Question: I am able to run a code to take pictures but the resulting image is undesirable. In the following image, the Google logo should be at the center, but it isn't.

I'm using the following code:
'''
package com.pictures;
import java.io.BufferedOutputStream;
import java.io.File;
import java.io.FileNotFoundException;
import java.io.FileOutputStream;
import java.io.IOException;
import android.app.Activity;
import android.content.Context;
import android.content.Intent;
import android.graphics.Bitmap;
import android.graphics.BitmapFactory;
import android.graphics.PixelFormat;
import android.graphics.Bitmap.CompressFormat;
import android.hardware.Camera;
import android.os.Bundle;
import android.os.Environment;
import android.util.Log;
import android.view.KeyEvent;
import android.view.MotionEvent;
import android.view.SurfaceHolder;
import android.view.SurfaceView;
import android.view.View;
import android.view.Window;
import android.view.WindowManager;
import android.view.View.OnClickListener;
import android.view.View.OnTouchListener;
public class CamaraView extends Activity implements SurfaceHolder.Callback,
OnClickListener {
static final int FOTO_MODE = 0;
private static final String TAG = "CameraTest";
Camera mCamera;
boolean mPreviewRunning = false;
private Context mContext = this;
public void onCreate(Bundle icicle) {
super.onCreate(icicle);
Log.e(TAG, "onCreate");
Bundle extras = getIntent().getExtras();
getWindow().setFormat(PixelFormat.TRANSLUCENT);
requestWindowFeature(Window.FEATURE_NO_TITLE);
getWindow().setFlags(WindowManager.LayoutParams.FLAG_FULLSCREEN,
WindowManager.LayoutParams.FLAG_FULLSCREEN);
setContentView(R.layout.main);
mSurfaceView = (SurfaceView) findViewById(R.id.surface_camera);
mSurfaceView.setOnClickListener(this);
mSurfaceHolder = mSurfaceView.getHolder();
mSurfaceHolder.addCallback(this);
mSurfaceHolder.setType(SurfaceHolder.SURFACE_TYPE_PUSH_BUFFERS);
}
@Override
protected void onRestoreInstanceState(Bundle savedInstanceState) {
super.onRestoreInstanceState(savedInstanceState);
}
Camera.PictureCallback mPictureCallback = new Camera.PictureCallback() {
public void onPictureTaken(byte[] imageData, Camera c) {
if (imageData != null) {
Intent mIntent = new Intent();
StoreByteImage(mContext, imageData, 50,
"ImageName");
mCamera.startPreview();
setResult(FOTO_MODE, mIntent);
finish();
}
}
};
protected void onResume() {
Log.e(TAG, "onResume");
super.onResume();
}
protected void onSaveInstanceState(Bundle outState) {
super.onSaveInstanceState(outState);
}
protected void onStop() {
Log.e(TAG, "onStop");
super.onStop();
}
public void surfaceCreated(SurfaceHolder holder) {
Log.e(TAG, "surfaceCreated");
mCamera = Camera.open();
}
public void surfaceChanged(SurfaceHolder holder, int format, int w, int h) {
Log.e(TAG, "surfaceChanged");
// XXX stopPreview() will crash if preview is not running
if (mPreviewRunning) {
mCamera.stopPreview();
}
Camera.Parameters p = mCamera.getParameters();
p.setPreviewSize(w, h);
mCamera.setParameters(p);
try {
mCamera.setPreviewDisplay(holder);
} catch (IOException e) {
// TODO Auto-generated catch block
e.printStackTrace();
}
mCamera.startPreview();
mPreviewRunning = true;
}
public void surfaceDestroyed(SurfaceHolder holder) {
Log.e(TAG, "surfaceDestroyed");
mCamera.stopPreview();
mPreviewRunning = false;
mCamera.release();
}
private SurfaceView mSurfaceView;
private SurfaceHolder mSurfaceHolder;
public void onClick(View arg0) {
mCamera.takePicture(null, mPictureCallback, mPictureCallback);
}
public static boolean StoreByteImage(Context mContext, byte[] imageData,
int quality, String expName) {
File sdImageMainDirectory = new File( Environment.getExternalStorageDirectory() + "/Engagia");
FileOutputStream fileOutputStream = null;
String nameFile;
try {
BitmapFactory.Options options=new BitmapFactory.Options();
options.inSampleSize = 1;
Bitmap myImage = BitmapFactory.decodeByteArray(imageData, 0,
imageData.length,options);
fileOutputStream = new FileOutputStream(
sdImageMainDirectory.toString() +"/image.jpg");
BufferedOutputStream bos = new BufferedOutputStream(
fileOutputStream);
myImage.compress(CompressFormat.JPEG, quality, bos);
bos.flush();
bos.close();
} catch (FileNotFoundException e) {
// TODO Auto-generated catch block
e.printStackTrace();
} catch (IOException e) {
// TODO Auto-generated catch block
e.printStackTrace();
}
return true;
}
}
'''
'''
<?xml version="1.0" encoding="utf-8"?>
<manifest xmlns:android="http://schemas.android.com/apk/res/android"
package="com.pictures"
android:versionCode="1"
android:versionName="1.0">
<application android:icon="@drawable/icon" android:label="@string/app_name">
<activity android:name=".CamaraView"
android:label="@string/app_name">
<intent-filter>
<action android:name="android.intent.action.MAIN" />
<category android:name="android.intent.category.LAUNCHER" />
</intent-filter>
</activity>
</application>
<uses-permission android:name="android.permission.CAMERA"></uses-permission>
<uses-feature android:name="android.hardware.camera" />
<uses-feature android:name="android.hardware.camera.autofocus" />
</manifest>
'''
main.xml
'''
<?xml version="1.0" encoding="utf-8"?>
<LinearLayout xmlns:android="http://schemas.android.com/apk/res/android"
android:layout_width="fill_parent" android:layout_height="fill_parent"
android:orientation="vertical">
<SurfaceView android:id="@+id/surface_camera"
android:layout_width="fill_parent" android:layout_height="10dip"
android:layout_weight="1">
</SurfaceView>
</LinearLayout>
'''
Anyone knows the solution for this? Many thanks for any help! :)
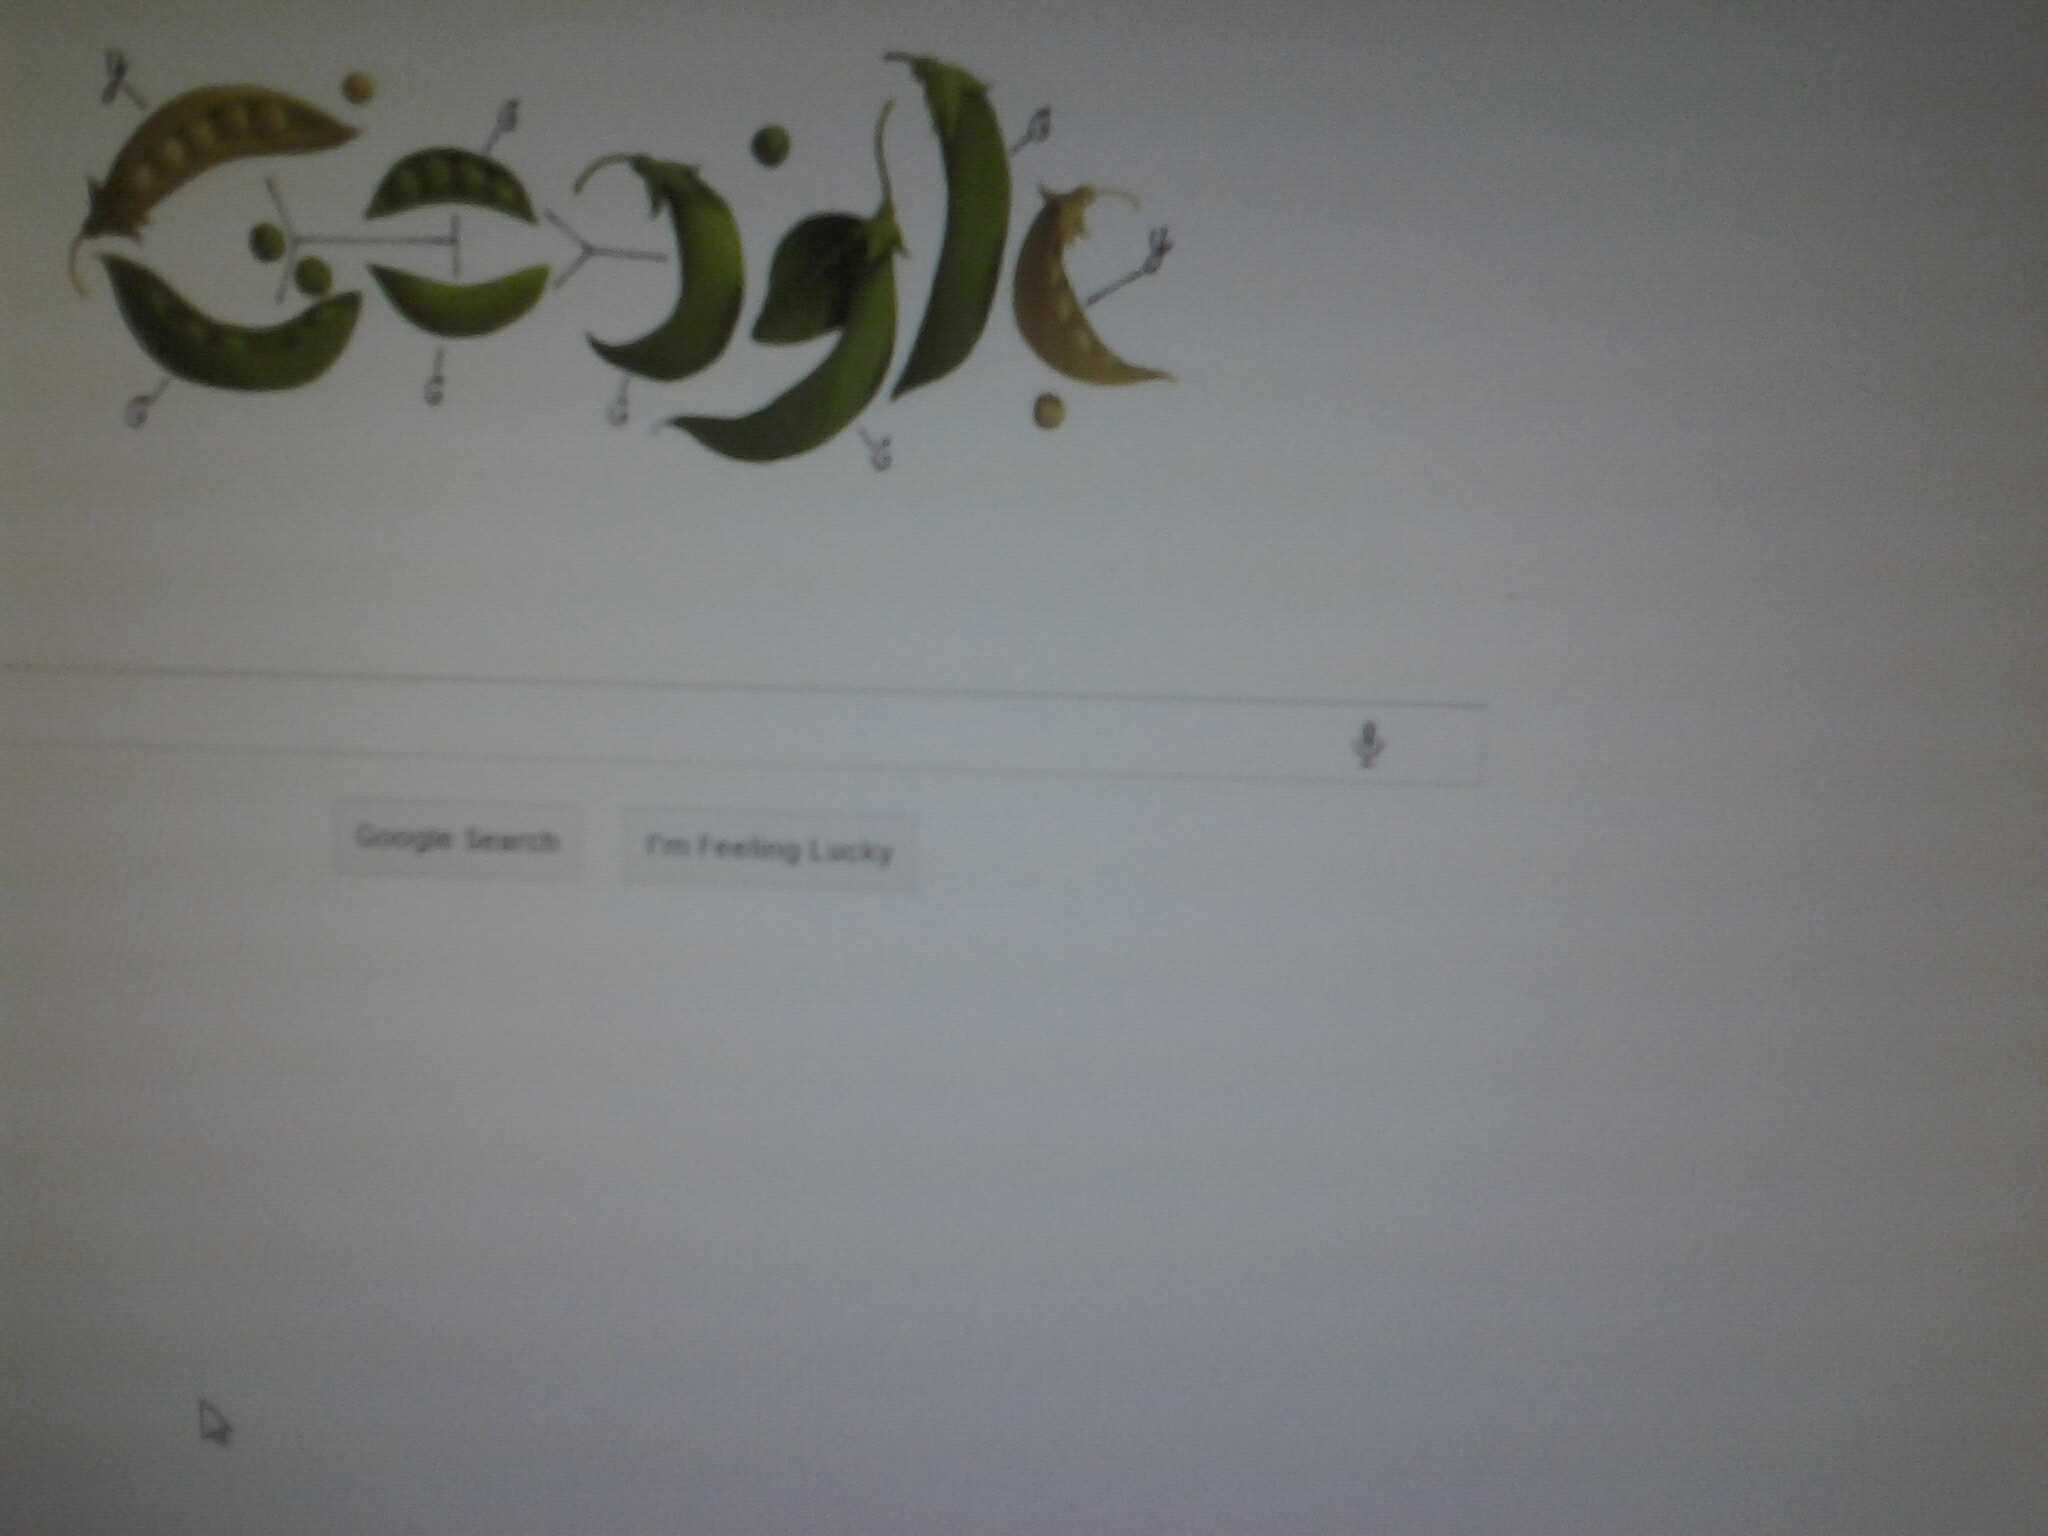
Answer: I believe, that phone won't center the image inside viewfinder. User should do it by moving the phone.
To achieve autofocus, take a look at <URL> API.